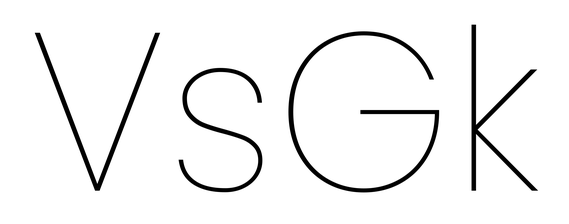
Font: Poppins-Thin